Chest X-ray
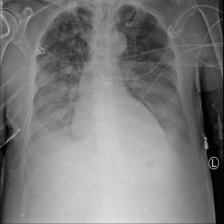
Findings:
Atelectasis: positive
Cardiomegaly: negative
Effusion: positive
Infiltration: positive
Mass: negative
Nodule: negative
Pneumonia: negative
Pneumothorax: negative
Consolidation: negative
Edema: negative
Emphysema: negative
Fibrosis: negative
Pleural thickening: negative
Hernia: negative